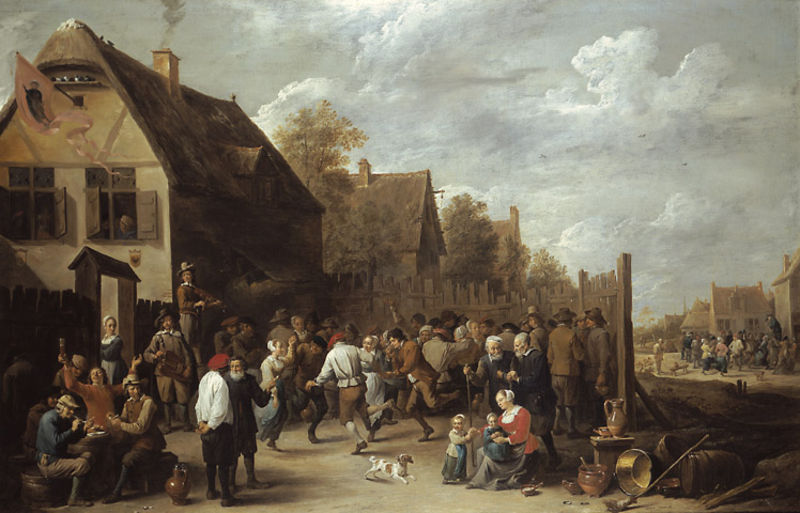
Titel: Dorffest
Künstler: David d. J. Teniers
Standort: Karlsruhe
Institution: Staatliche Kunsthalle Karlsruhe
Schlagwörter: baum, blau, gemälde, himmel, mann, schatten, weiß, wolken, bäume, frauen, grün, landschaft, menschen, sitzen, stadt, braun, bunt, fenster, frau, hut, männer, reden, strasse, tisch, zeichnung, dach, gebäude, haus, hund, rot, zaun, beige, fest, gespräch, haube, leute, malerei, tanz, versammlung, bart, bärte, feier, feiern, gelage, kappe, mütze, trinken, alte, stehen, bild, holland, niederlande, öl, häuser, rauch, land, familie, kind, mutter, personen, musik, musiker, tanzen, alltag, bauern, genre, kamin, kinder, schornstein, keramik, krug, vase, topf, genremalerei, unterhaltung, fahne, flagge, bäuerin, dorf, giebel, hof, markt, platz, figuren, laut, romantik, blue, celebration, church, crowd, fight, gathering, hat, men, oil, people, red, white, window, women, essen, black, country, france, gray, group, old, painting, sit, sitting, talk, talking, wall, windows, woman, spielen, freizeit, pfeife, rauchen, maid, oil painting, servant, vasen, brown, pot, wooden, besen, junge, bauer, tor, lachen, eingang, fensterladen, messing, verkauf, tauben, geschirr, volk, treffen, fass, niederländisch, gefässe, menschenmenge, tracht, wappen, geige, violine, karaffe, werkzeug, wood, krüge, smoke, silver, ländlich, cloud, clouds, man, sky, tree, mittelalter, gemeinde, house, netherlands, peasant, water, houses, roof, street, trees, village, fachwerk, heiliger, boy, child, hochzeit, spiele, heilige, fässer, road, shutters, reigen, frame, color, shadow, coat, mother, realism, dog, dogs, hats, beard, cloudy, wirtshaus, gesellig, children, door, flag, fence, town, happy, sunlight, peasants, person, töpfern, gibel, city, feast, festival, party, basket, clothes, music, pastoral, history, gate, place, pots, england, medieval, dorfstraße, müll, american, home, basar, cane, ausgelassen, hüe, play, jund, baby, simple, chimney, run, eat, kids, carnival, hotel, pottery, plazu, humans, unsicher, kid, market, bauernhochzeit, dorffest, dance, dancing, jug, pitcher, drink, dorfszene, nervig, bar, celebrate, flandern, flame, straß, violinist, banner, countryside, inn, community, violin, unwohl, barrel, barrels, knickers, broom, victory, game, running, restaurant, marketplace, pipe, riot, colonial, 1700, 16th century, homes, volksleben, cards, bruegel, tavern, rustic, extrovertiert, pub, pitchers, wedding, 17th century, joy, wooden fence, jugs, jars, thatched roof, mammals, bowls, brughel, enjoyment, mn, rood, red cap, bareel, pestle, peeple, made, fense, civilisation, ale, midievil times, town meeting, village life, town crier, flämisch, dances, cite, ottery, coot, eh, lbauern, stressig